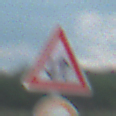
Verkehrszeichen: Gegenverkehr
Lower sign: UeberholverbotKraftfahrzeuge
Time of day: MorningAfternoon
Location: Outdoor (Nature)
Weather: PartlyCloudy
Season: NotSpecified
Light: Natural